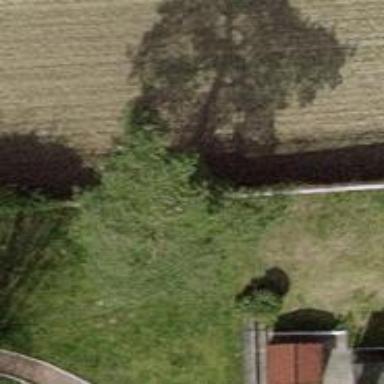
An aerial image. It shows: Evergreen needle-leaved tree.